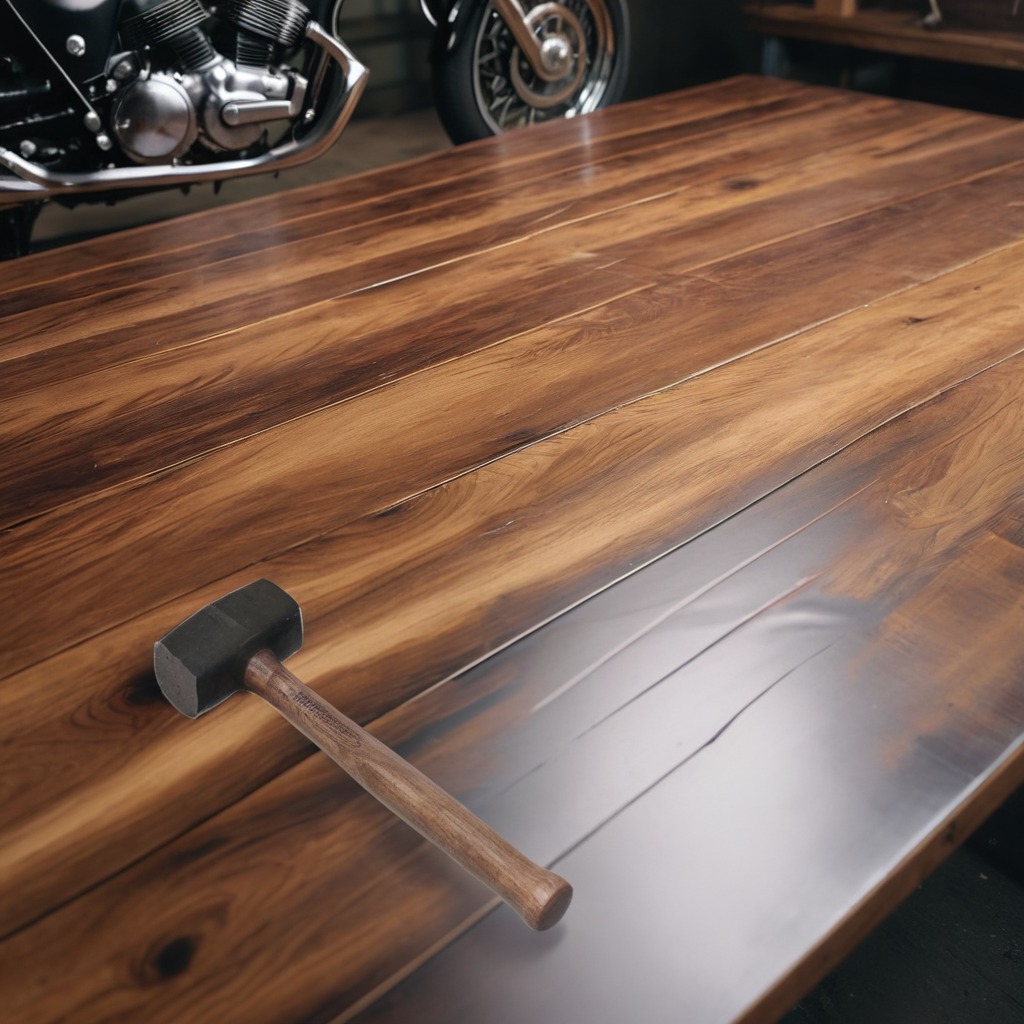
A hammer is lying on the oil-spilled wooden table in a vintage motorcycle garage.